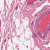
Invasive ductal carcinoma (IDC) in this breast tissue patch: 0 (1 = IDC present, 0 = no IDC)